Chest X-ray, PA view. Patient: 45 years old, sex F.
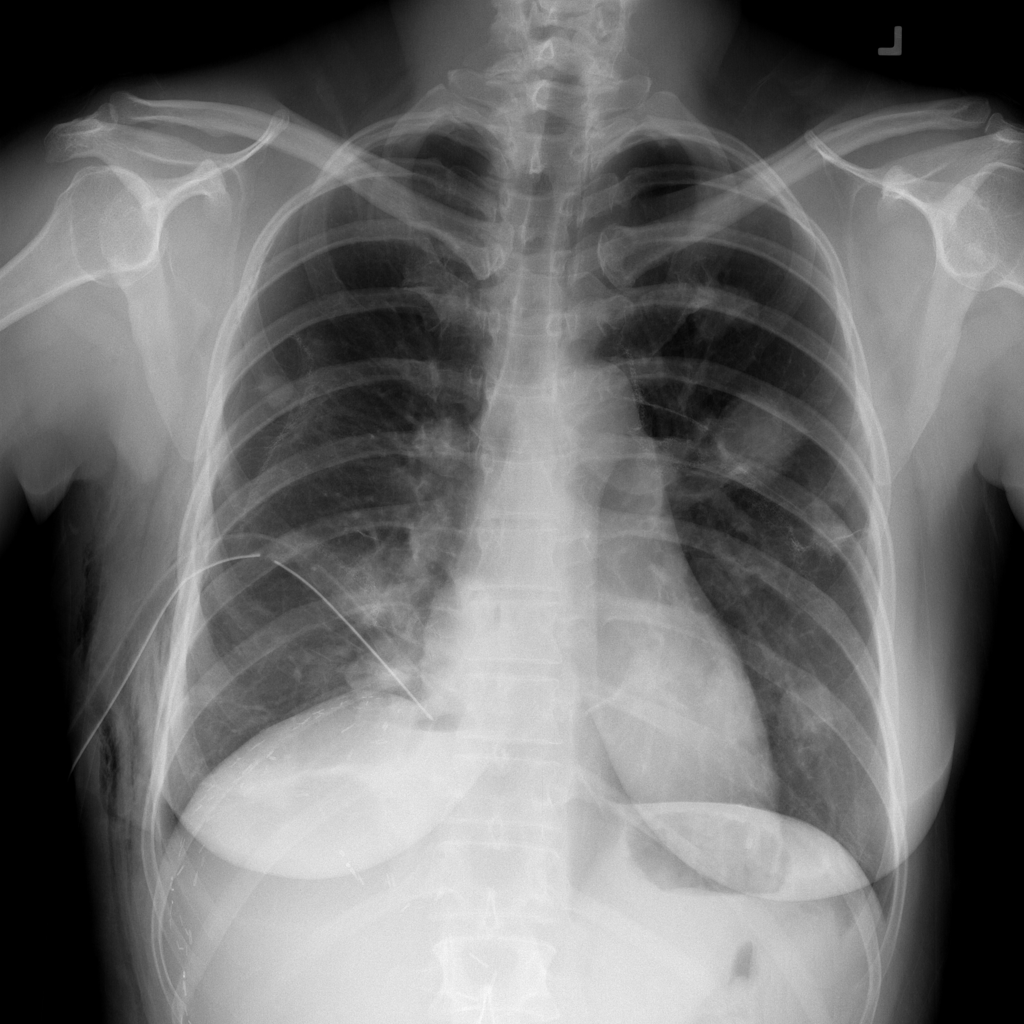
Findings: No Finding